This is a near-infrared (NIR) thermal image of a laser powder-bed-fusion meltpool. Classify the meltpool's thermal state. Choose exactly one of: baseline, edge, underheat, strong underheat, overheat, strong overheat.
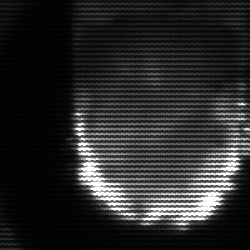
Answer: baseline